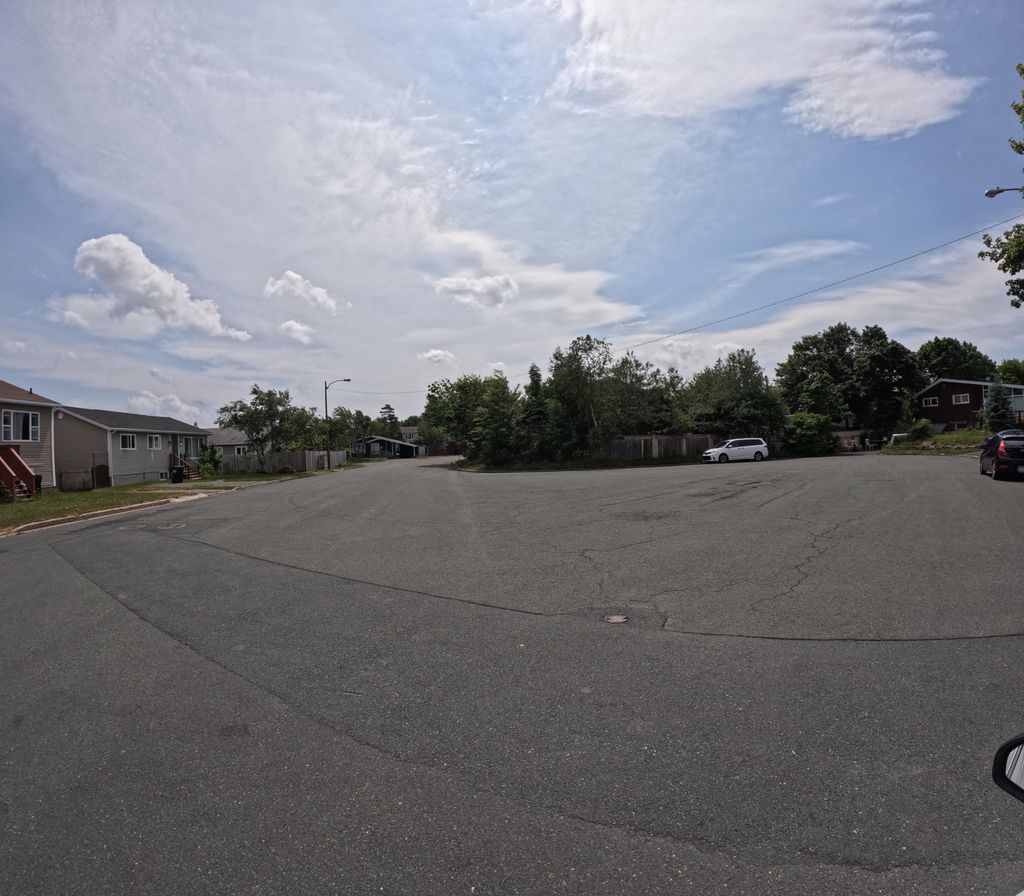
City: st_johns